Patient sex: M
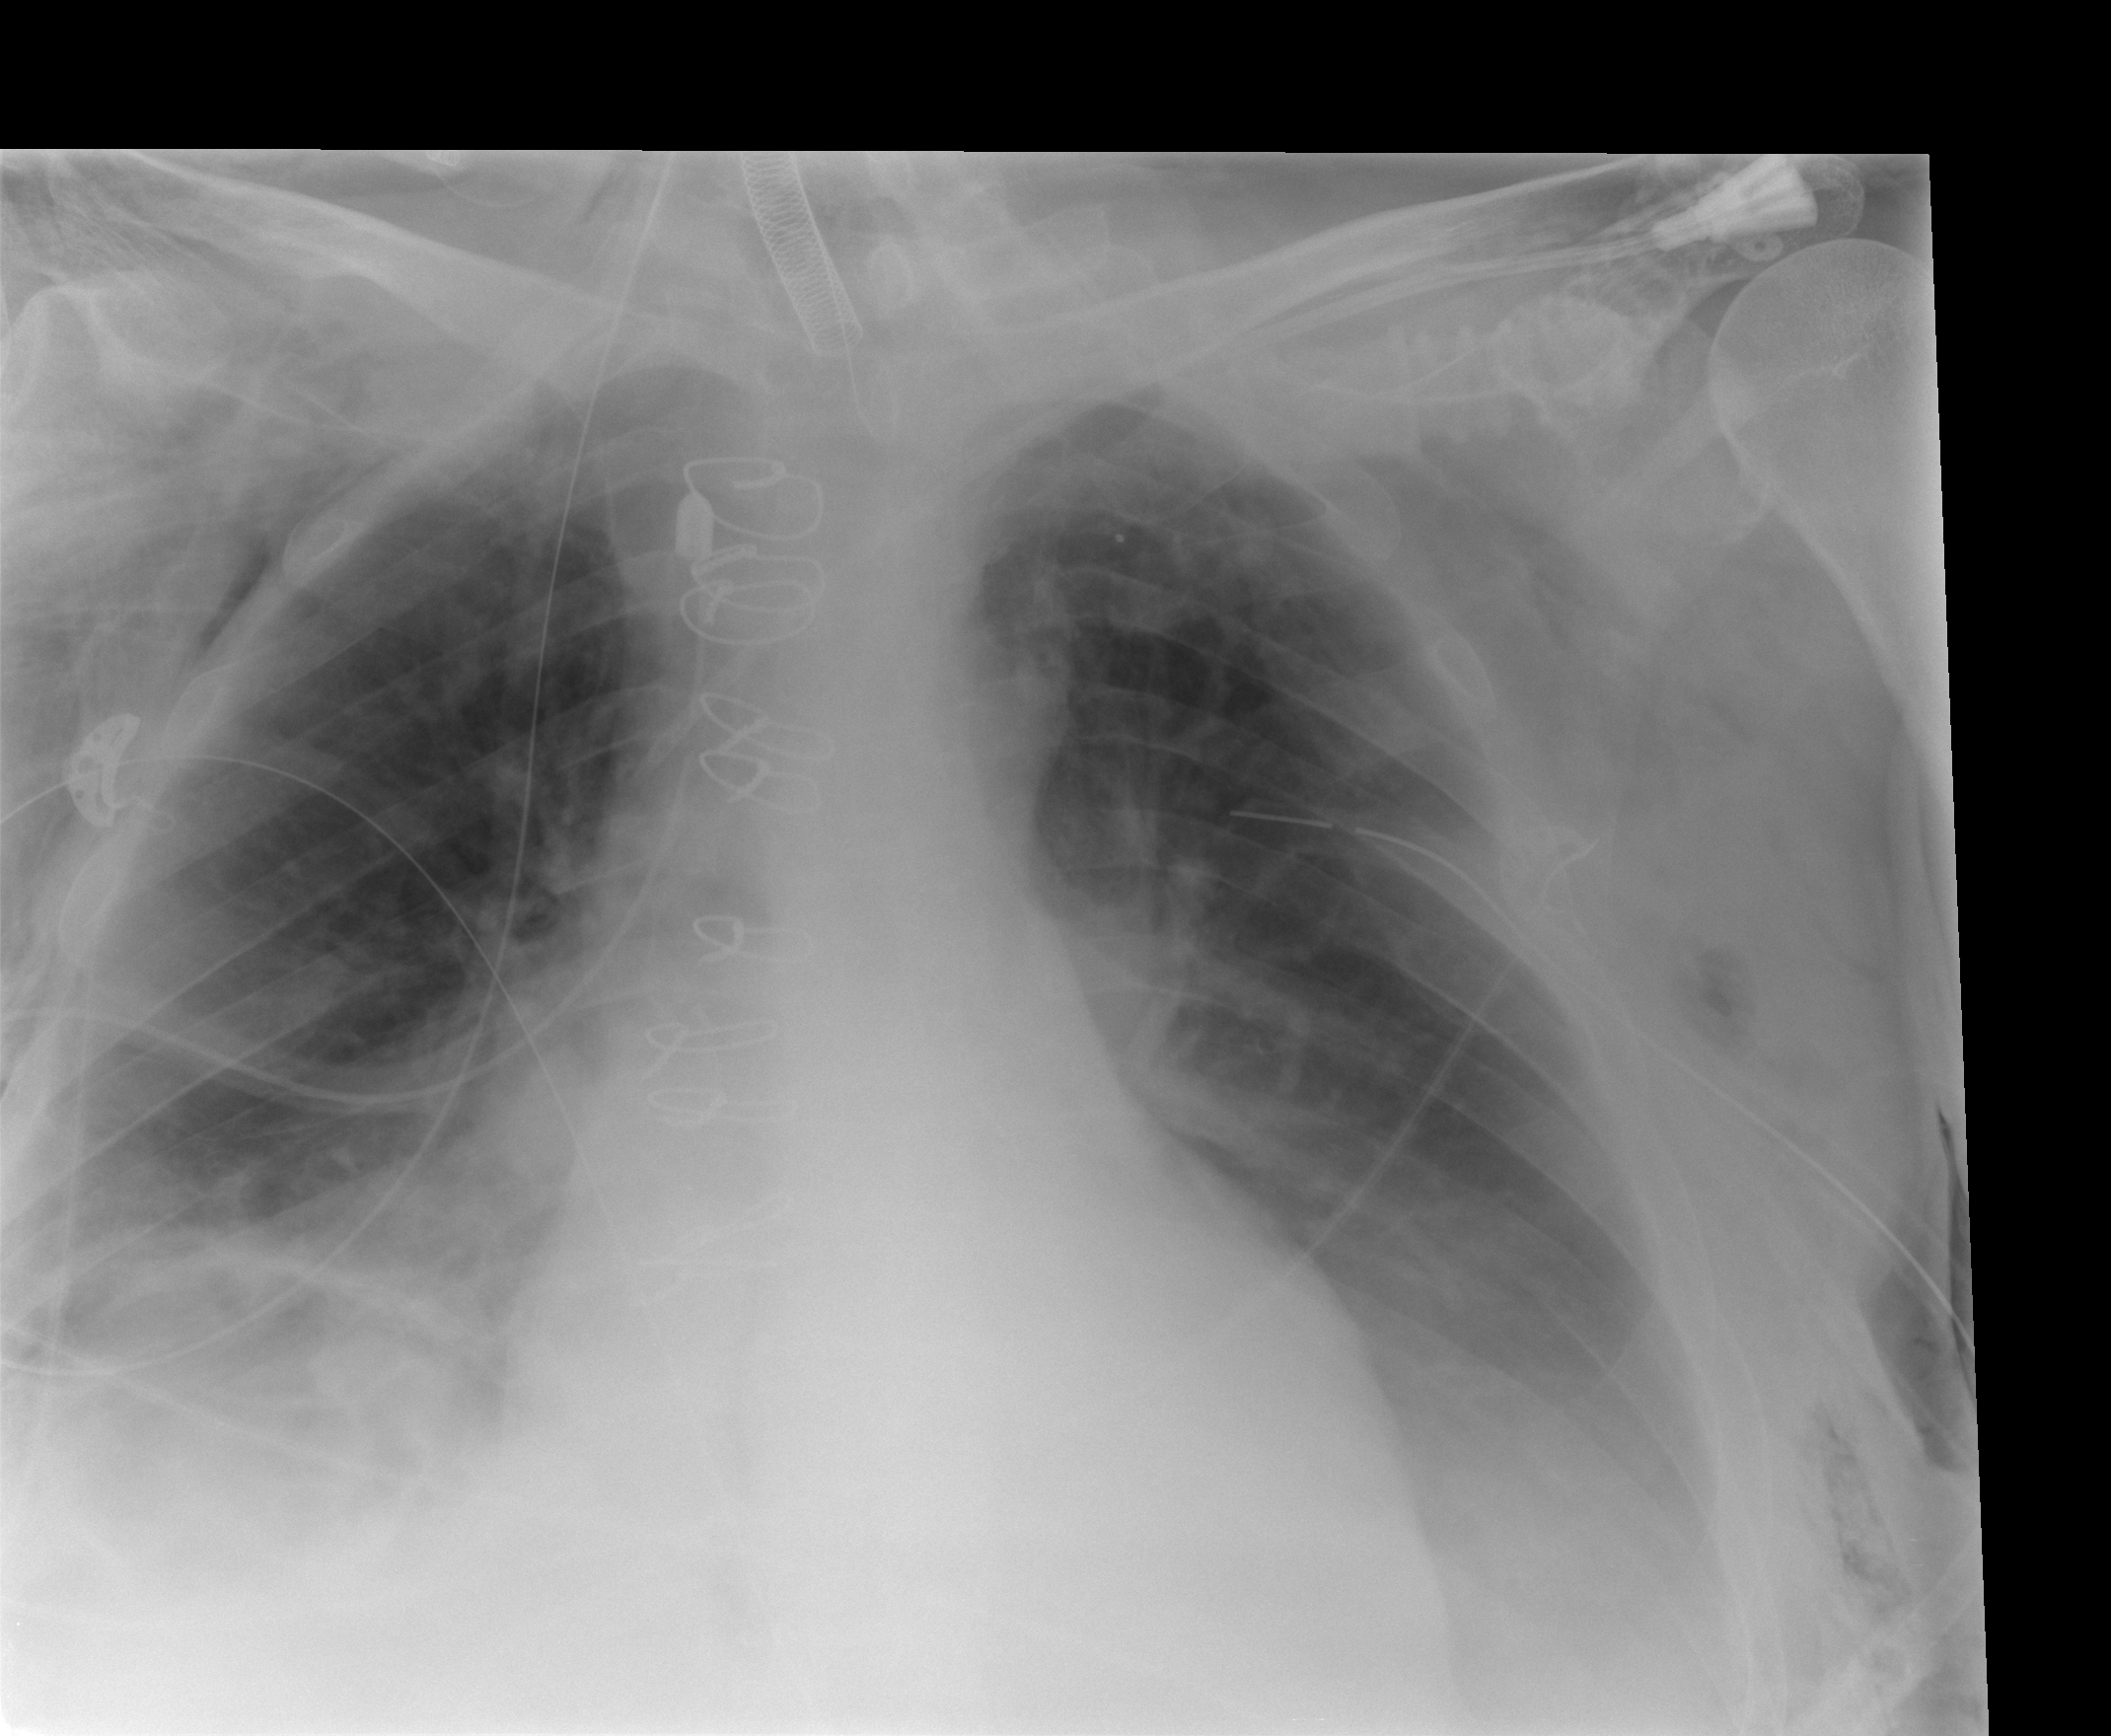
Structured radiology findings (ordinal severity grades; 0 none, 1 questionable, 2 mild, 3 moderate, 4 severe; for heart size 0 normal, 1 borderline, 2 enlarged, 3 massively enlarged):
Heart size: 2
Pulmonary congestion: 2
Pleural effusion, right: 0
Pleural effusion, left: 2
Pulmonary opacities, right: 0
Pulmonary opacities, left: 0
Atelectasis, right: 0
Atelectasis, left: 2